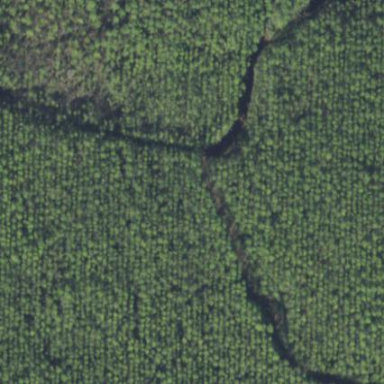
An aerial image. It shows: Forest area predominantly covered with needle-leaved trees.